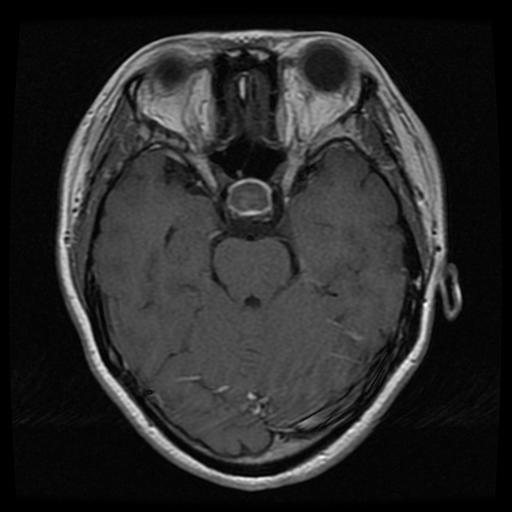
Label: pituitary